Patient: sex F, age 65
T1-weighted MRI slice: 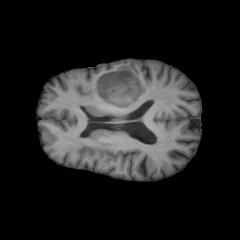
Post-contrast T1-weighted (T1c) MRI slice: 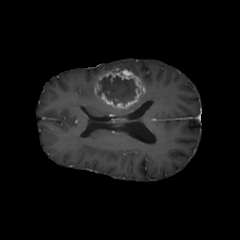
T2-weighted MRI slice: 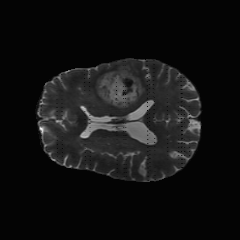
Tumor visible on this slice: yes
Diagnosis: Glioblastoma, IDH-wildtype
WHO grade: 4